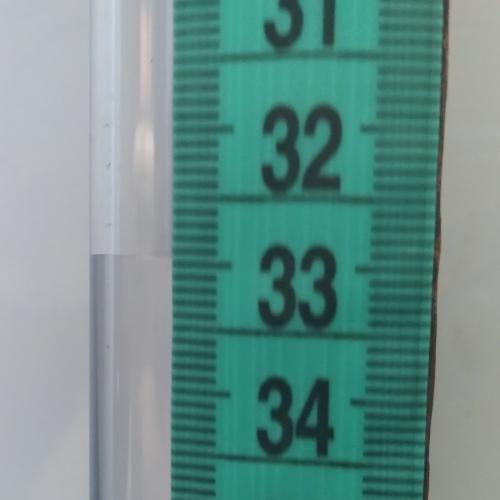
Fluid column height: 33.0 cm